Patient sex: F
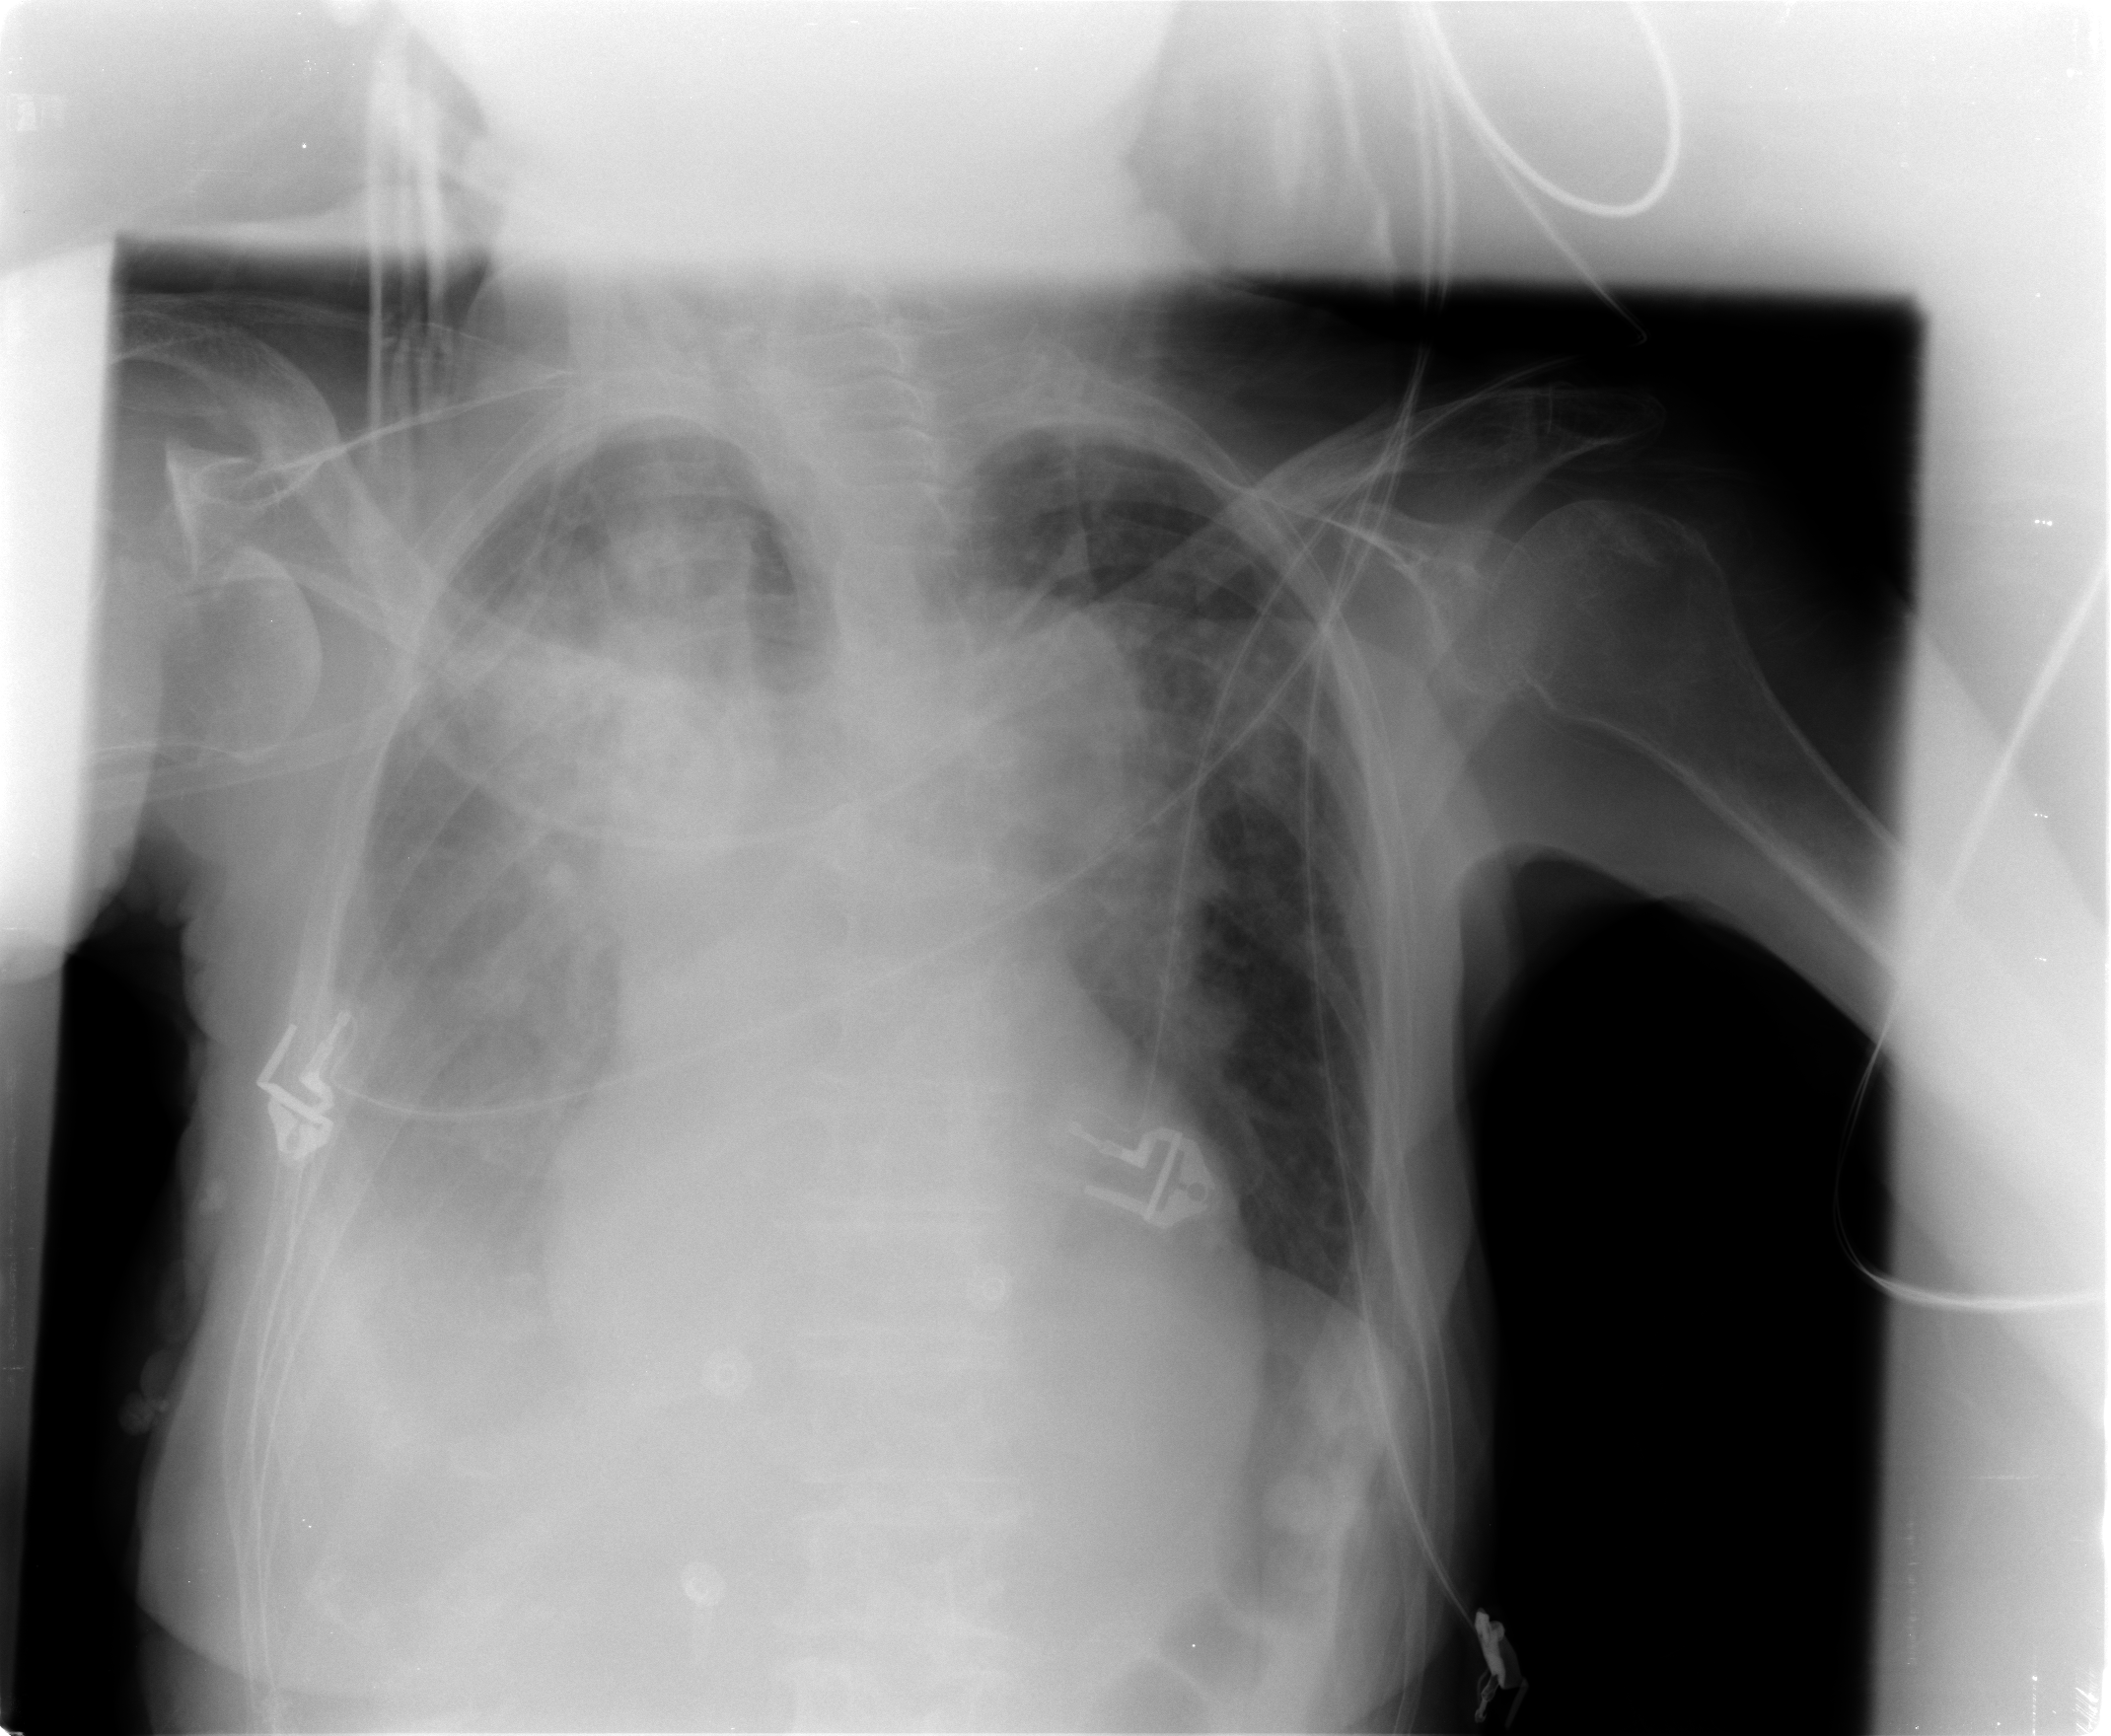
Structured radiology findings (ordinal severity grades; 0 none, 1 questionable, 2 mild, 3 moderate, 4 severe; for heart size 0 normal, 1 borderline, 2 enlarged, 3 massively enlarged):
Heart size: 1
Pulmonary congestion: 0
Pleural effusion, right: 2
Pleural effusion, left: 0
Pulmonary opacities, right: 2
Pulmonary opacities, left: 0
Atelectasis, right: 2
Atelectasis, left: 0